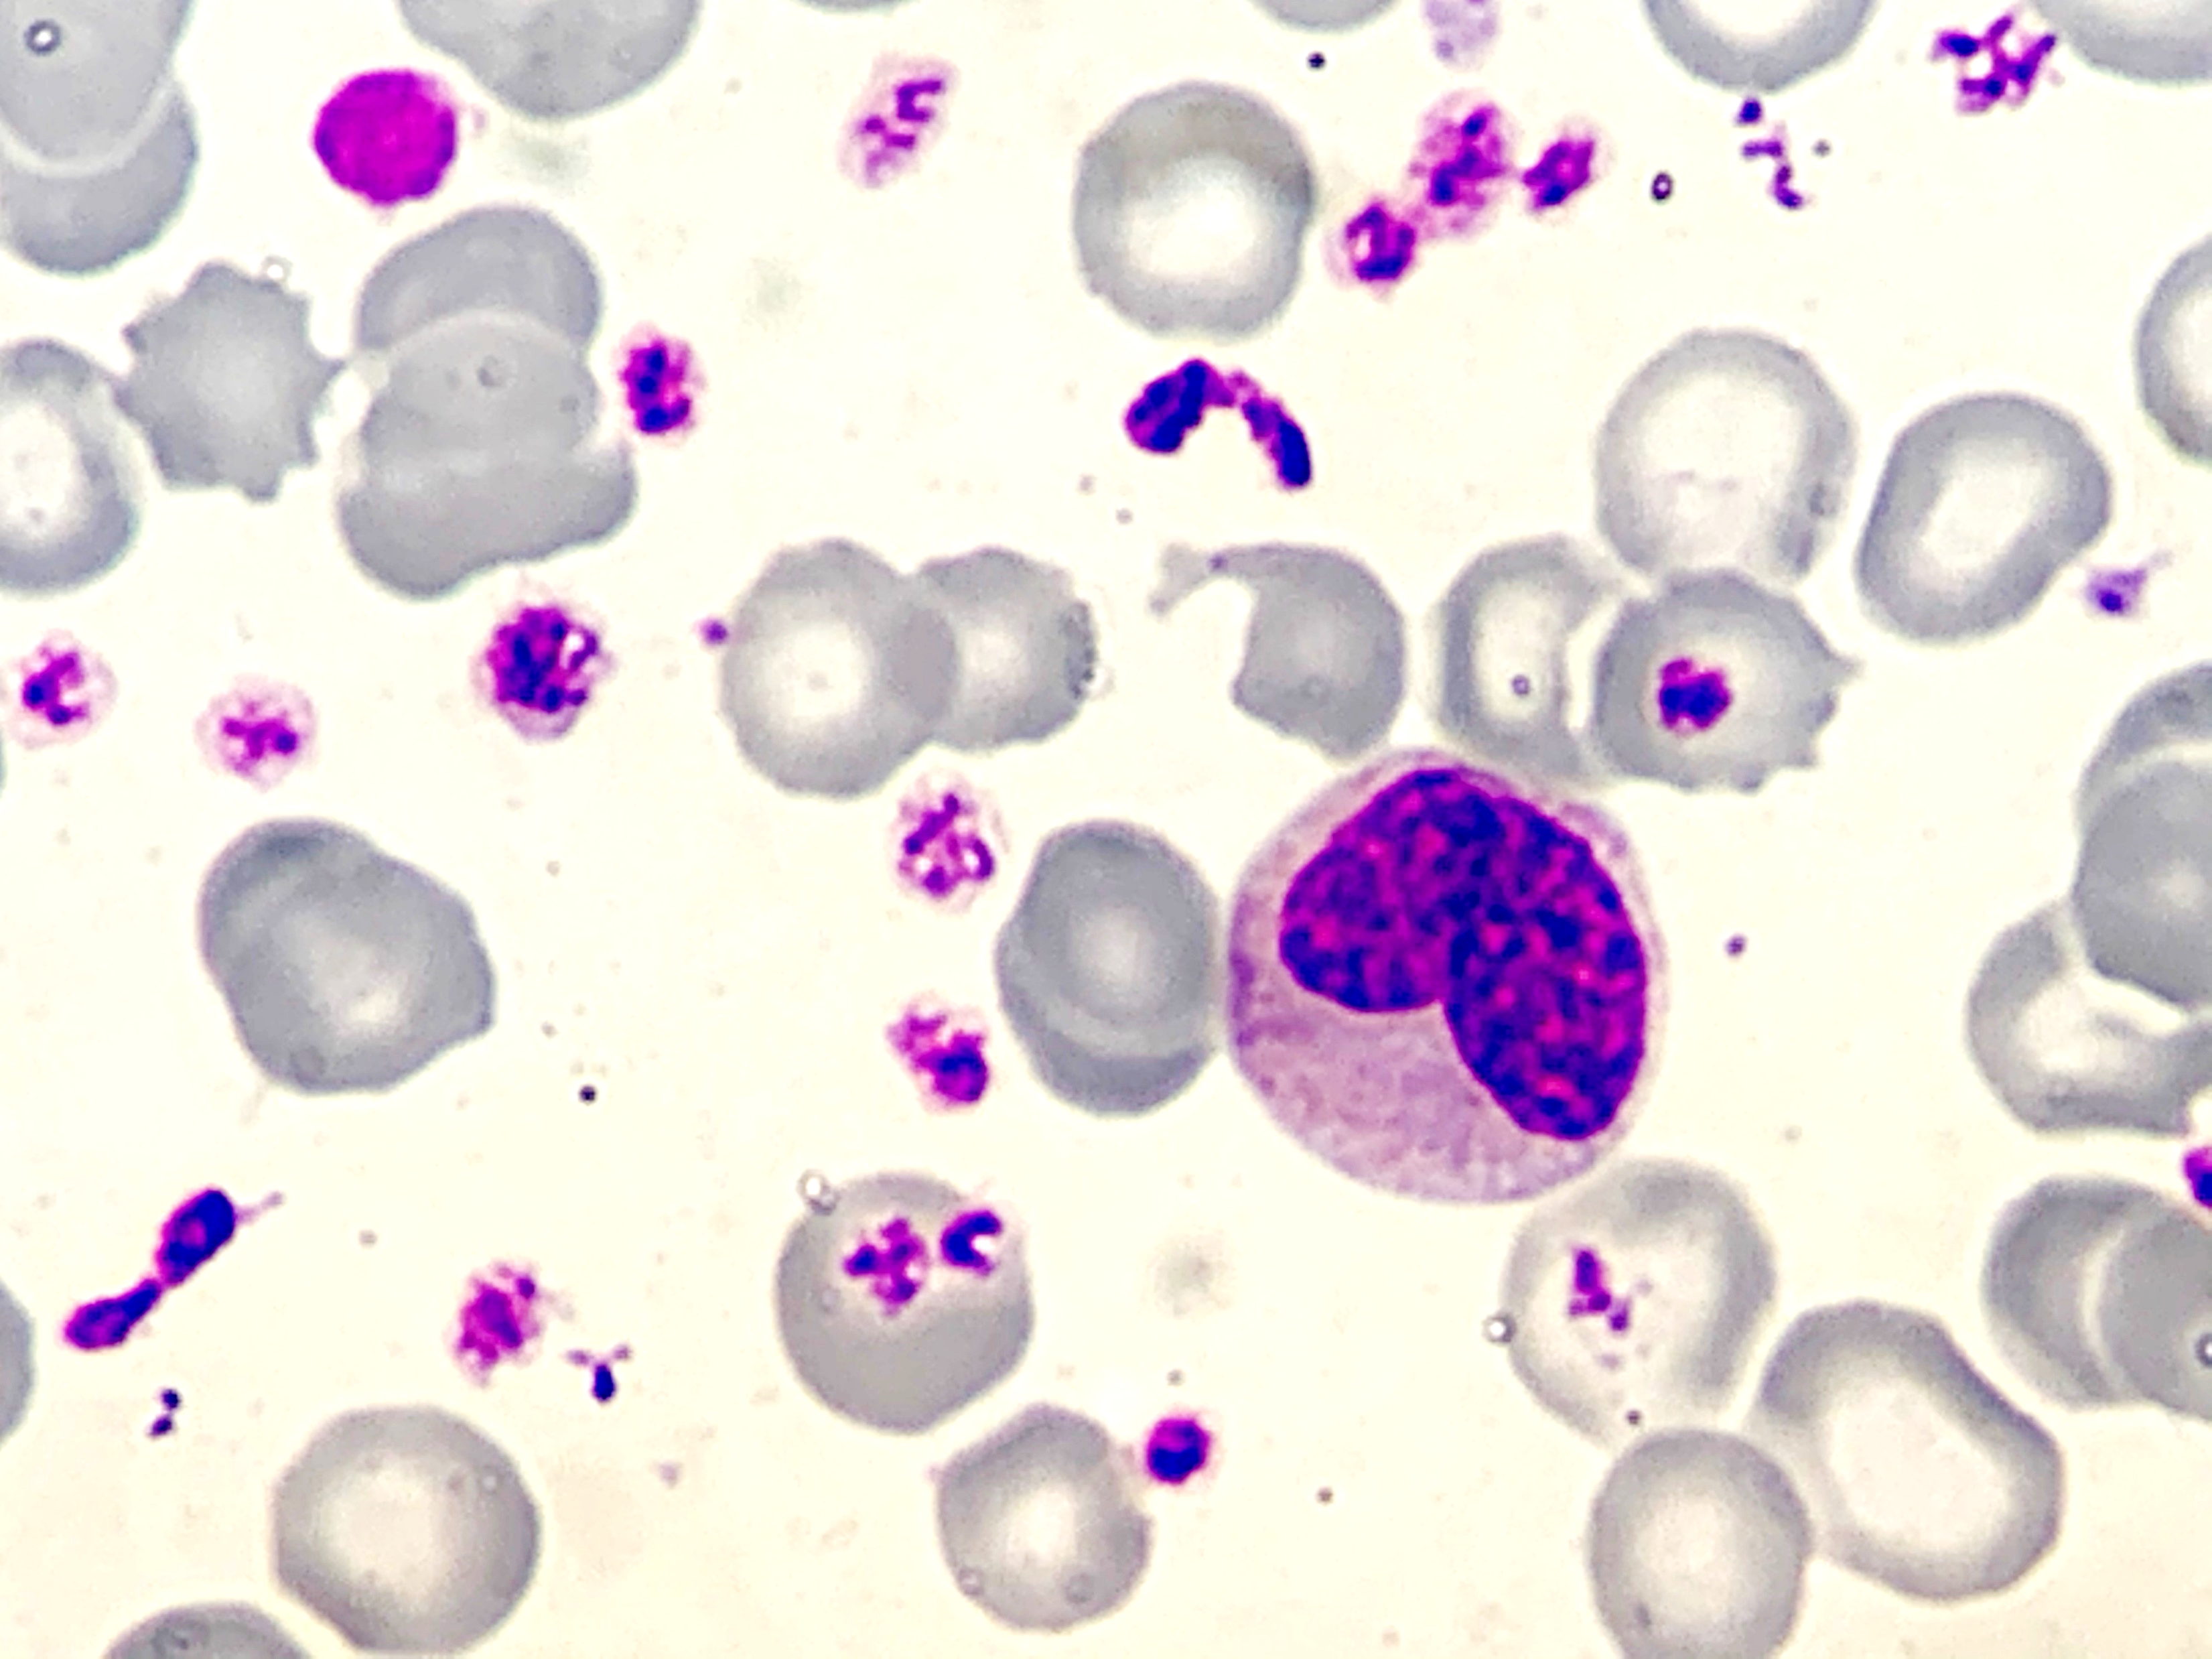
Cell type: BAND CELLS